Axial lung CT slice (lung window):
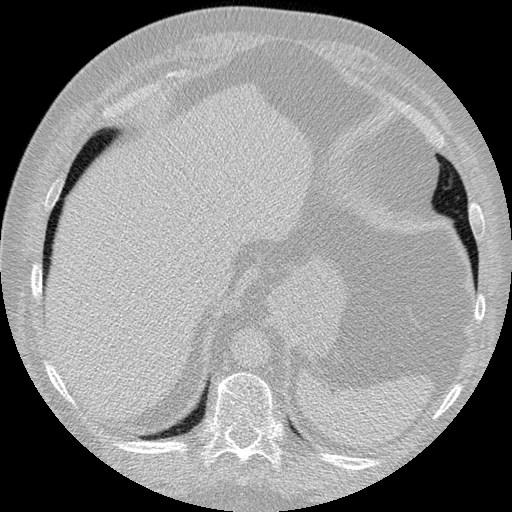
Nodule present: no